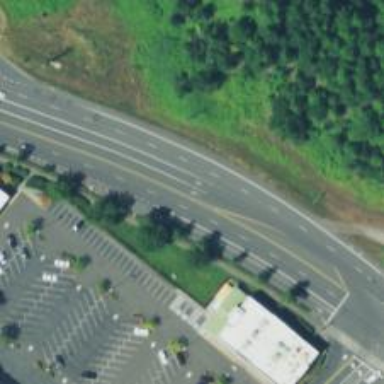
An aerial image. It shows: Secondary road with asphalt surface and sidewalk on the left.